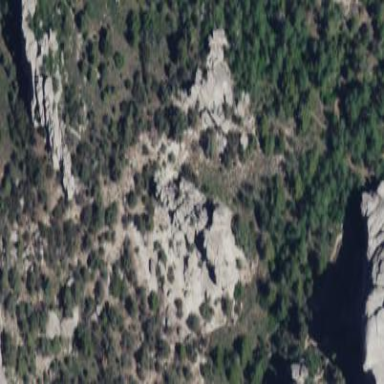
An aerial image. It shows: Landscape of bare rock.